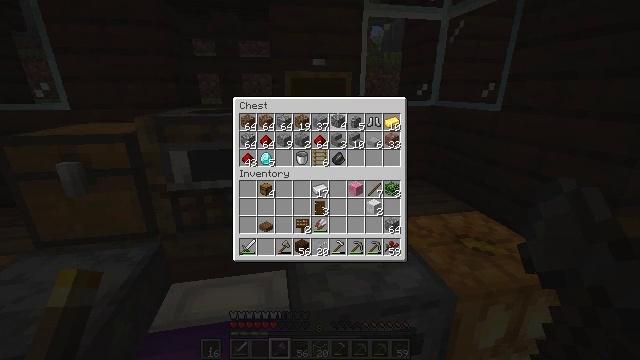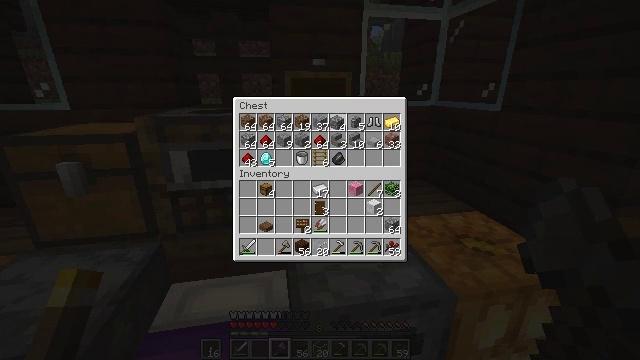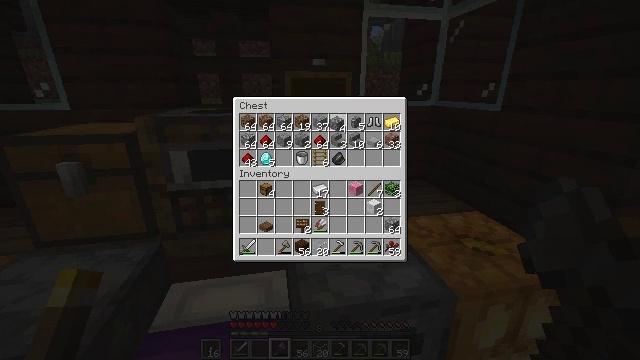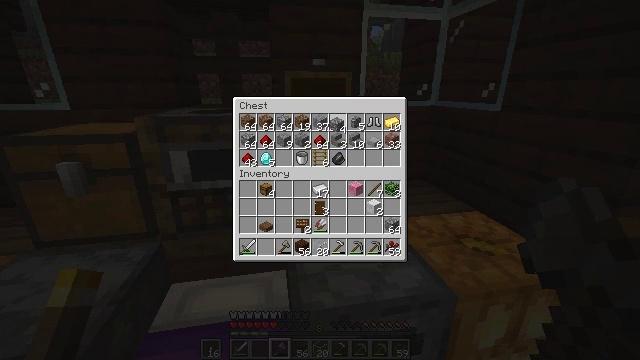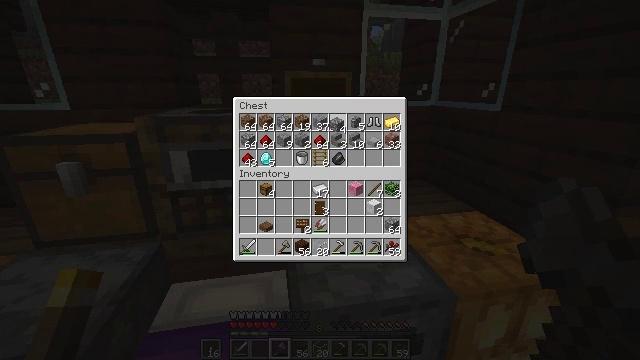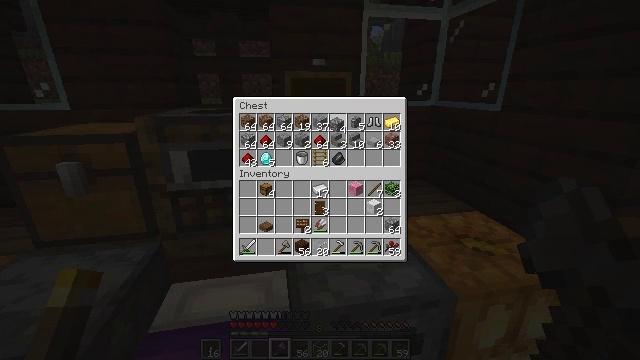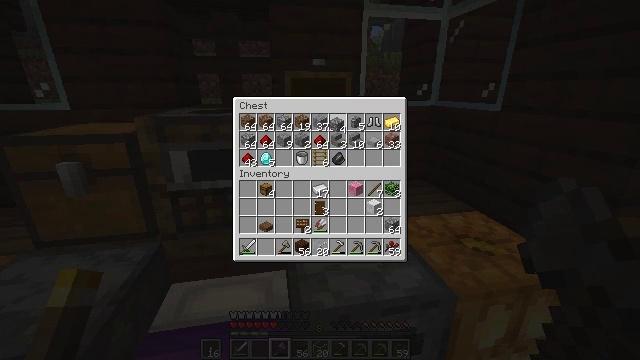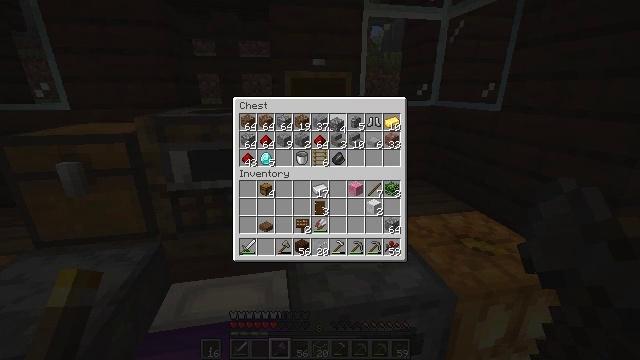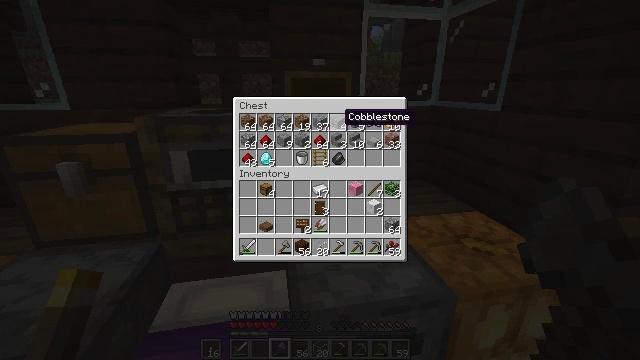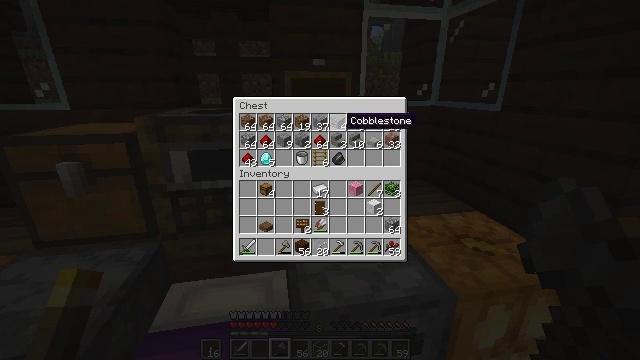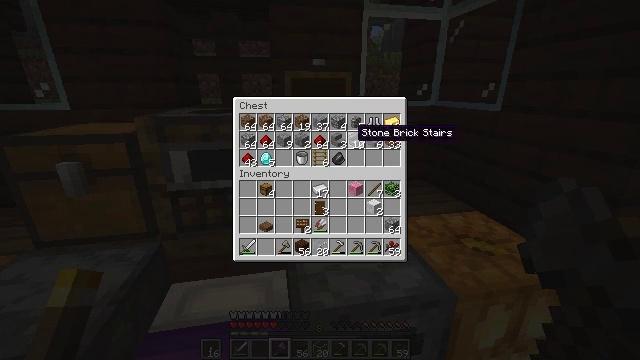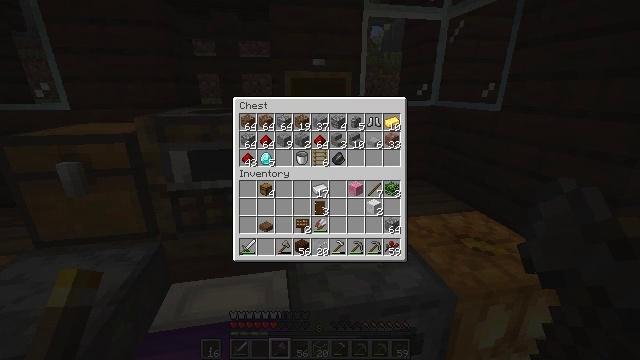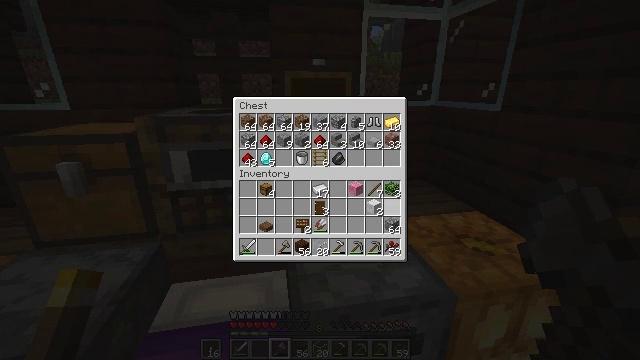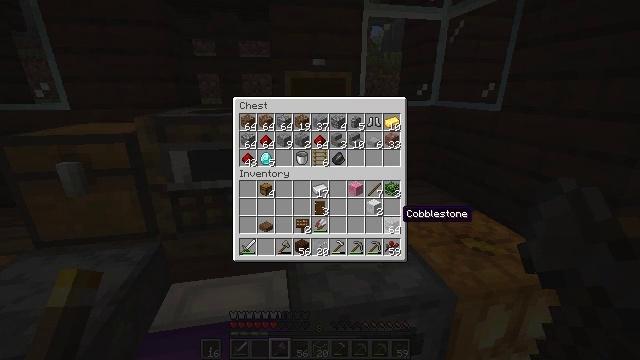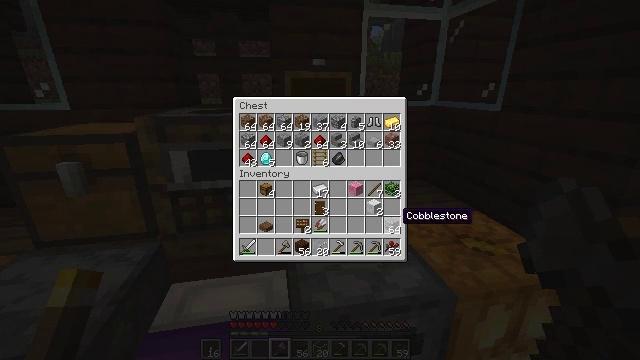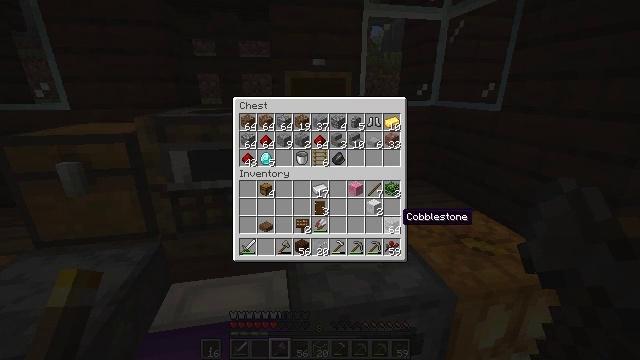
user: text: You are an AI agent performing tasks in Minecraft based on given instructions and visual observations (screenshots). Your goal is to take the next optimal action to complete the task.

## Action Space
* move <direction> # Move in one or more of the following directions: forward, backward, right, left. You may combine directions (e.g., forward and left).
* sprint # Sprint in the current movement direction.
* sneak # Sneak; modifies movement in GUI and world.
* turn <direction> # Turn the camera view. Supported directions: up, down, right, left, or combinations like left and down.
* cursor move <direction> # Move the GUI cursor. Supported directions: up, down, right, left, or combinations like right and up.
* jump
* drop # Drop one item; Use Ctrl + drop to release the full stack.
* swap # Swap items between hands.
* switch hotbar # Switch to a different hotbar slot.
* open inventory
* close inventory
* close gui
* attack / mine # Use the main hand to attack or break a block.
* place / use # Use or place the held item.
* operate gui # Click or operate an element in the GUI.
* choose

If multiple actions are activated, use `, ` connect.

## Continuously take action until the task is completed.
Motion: motion action
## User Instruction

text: Open the crafting table to craft a cobblestone slab.
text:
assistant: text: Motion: no_op
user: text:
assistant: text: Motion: no_op
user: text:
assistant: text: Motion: no_op
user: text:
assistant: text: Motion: no_op
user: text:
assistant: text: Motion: operate gui
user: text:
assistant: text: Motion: operate gui
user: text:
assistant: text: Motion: operate gui
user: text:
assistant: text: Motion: no_op
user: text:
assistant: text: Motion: no_op
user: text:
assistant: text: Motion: cursor move right and down
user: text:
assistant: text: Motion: cursor move right and down
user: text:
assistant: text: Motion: cursor move right and down
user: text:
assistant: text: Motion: cursor move down
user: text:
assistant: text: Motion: no_op
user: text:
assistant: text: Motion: no_op
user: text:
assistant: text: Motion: no_op
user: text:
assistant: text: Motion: no_op
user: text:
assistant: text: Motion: no_op
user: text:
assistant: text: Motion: no_op
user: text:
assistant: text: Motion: operate gui
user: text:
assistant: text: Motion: cursor move left, operate gui
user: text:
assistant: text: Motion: cursor move left and down
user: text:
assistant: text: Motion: cursor move left and down
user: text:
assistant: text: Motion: cursor move left
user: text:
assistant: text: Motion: no_op
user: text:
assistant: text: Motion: no_op
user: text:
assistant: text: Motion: no_op
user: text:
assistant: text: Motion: cursor move left
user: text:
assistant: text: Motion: no_op
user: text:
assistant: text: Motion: no_op